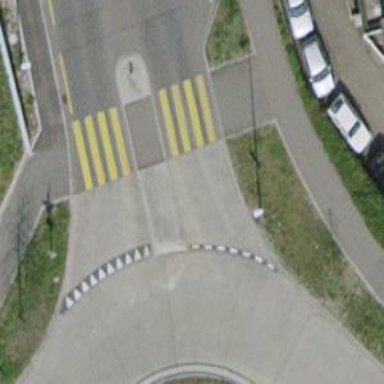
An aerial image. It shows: Marked pedestrian crossing with zebra designation and central island.